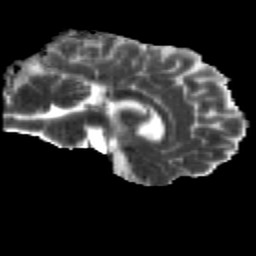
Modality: MD
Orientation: sagittal
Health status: healthy
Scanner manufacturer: siemens
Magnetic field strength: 3 T
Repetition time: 10.6 s
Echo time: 0.092 s